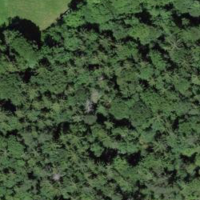
EUNIS habitat code: 43
Species observed at this site:
Ilex aquifolium